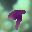
Label: 9